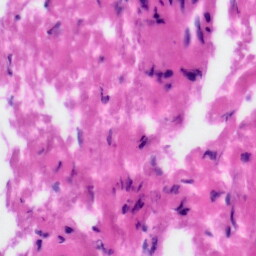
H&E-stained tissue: Tonsil